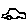
Label: car